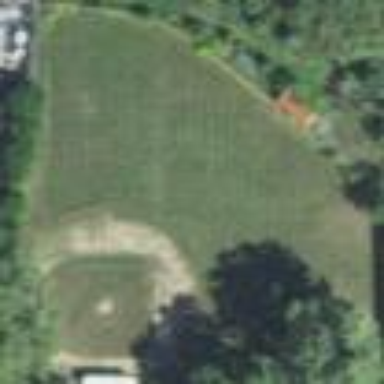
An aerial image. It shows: Baseball pitch for leisure and sports activities.